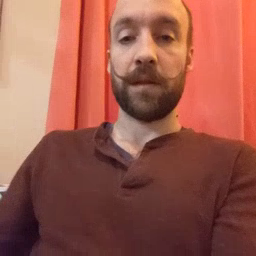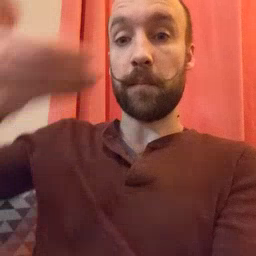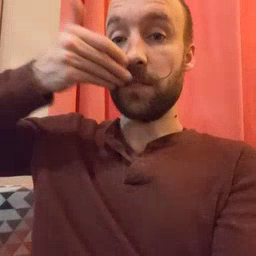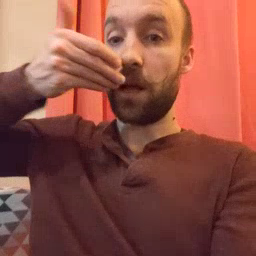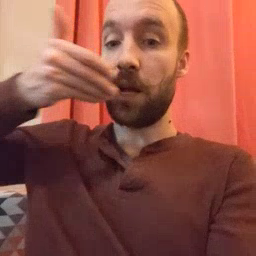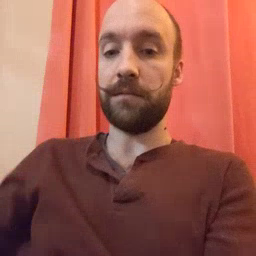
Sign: pizza